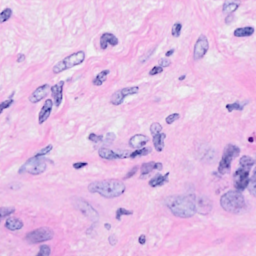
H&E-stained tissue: Breast